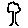
Label: tree